Question: I encounter a memory leak problem on the orientation change of my Activity. With the android tools and the Memory Analysis Perspective (<URL> I finally found the following problem:
During orientation change I save the data I need into an Inner class as you can see in the folowing code:
'''
public class TestOrientation extends Activity {
private ActivityData mData;
@Override
public void onCreate(Bundle savedInstanceState) {
super.onCreate(savedInstanceState);
setContentView(R.layout.mylayout);
...
mData = (ActivityData) getLastNonConfigurationInstance();
...
}
@Override
public Object onRetainNonConfigurationInstance() {
return new ActivityData(dataToSave1, dataToSave2);
}
private class ActivityData {
public int mDataToSave1;
public String mDataToSave2;
public ActivityData(int dataToSave1, String dataToSave2) {
mDataToSave1 = dataToSave1;
mDataToSave2 = dataToSave2;
}
}
}
'''
In the memory Memory Analysis Perspective I can see that the attribute mData keeps a reference to the activity Context so it's never deallocated. After a few orientation change I have a recursive reference:

To solve it I've declared the ActivityData in a separate file, but if somebody can explain me why I encounter this problem I would be great!
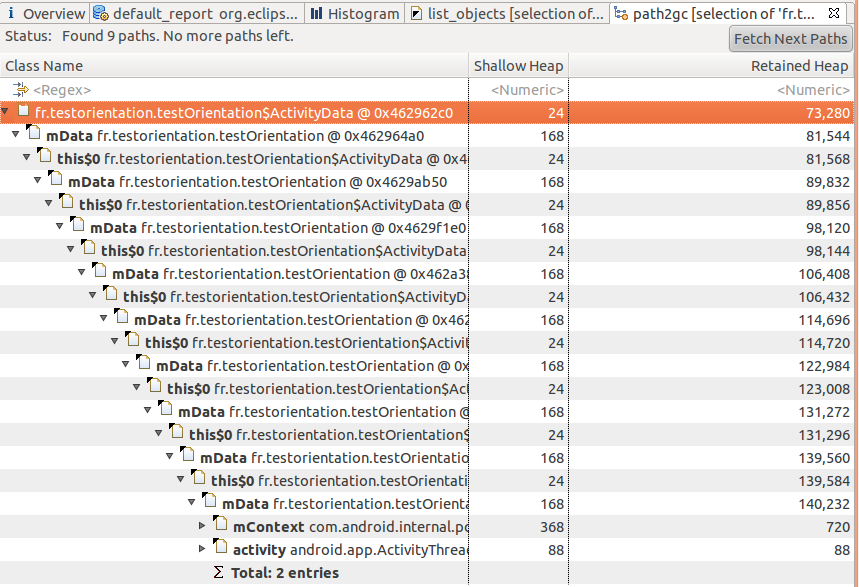
Answer: You should make your private class (ActivityData) static. Inner non-static classes keep a reference of their outer class.